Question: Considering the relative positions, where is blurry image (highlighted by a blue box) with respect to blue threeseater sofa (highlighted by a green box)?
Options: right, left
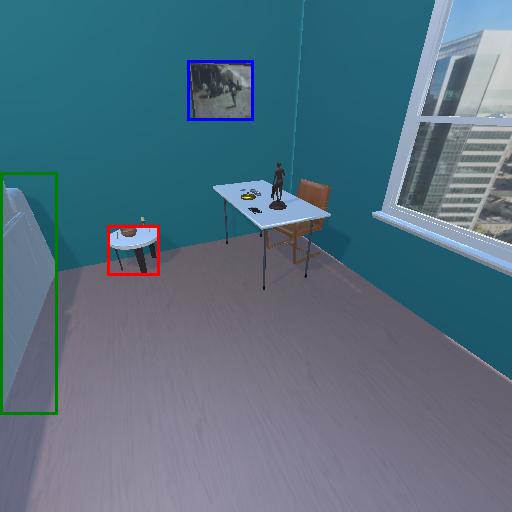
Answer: right